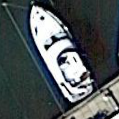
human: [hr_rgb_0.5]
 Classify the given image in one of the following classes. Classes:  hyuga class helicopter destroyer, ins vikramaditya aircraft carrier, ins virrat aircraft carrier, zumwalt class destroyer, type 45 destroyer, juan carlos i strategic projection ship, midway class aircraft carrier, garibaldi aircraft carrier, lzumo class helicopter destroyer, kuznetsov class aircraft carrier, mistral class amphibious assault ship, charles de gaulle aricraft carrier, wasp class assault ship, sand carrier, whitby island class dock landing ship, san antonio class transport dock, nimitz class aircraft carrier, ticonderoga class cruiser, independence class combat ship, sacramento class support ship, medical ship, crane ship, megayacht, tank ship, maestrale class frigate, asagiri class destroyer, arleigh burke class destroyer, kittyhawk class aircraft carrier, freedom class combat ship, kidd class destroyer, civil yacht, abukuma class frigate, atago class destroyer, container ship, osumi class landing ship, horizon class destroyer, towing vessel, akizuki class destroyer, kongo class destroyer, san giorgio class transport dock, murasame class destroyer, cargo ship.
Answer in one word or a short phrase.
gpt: Civil yacht